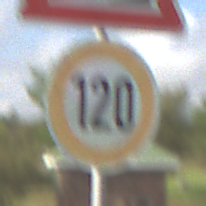
Verkehrszeichen: Geschwindigkeit120
Zusatzzeichen oben: Arbeitsstelle
Umgebung: Outdoor, Nature
Tageszeit: MorningAfternoon
Wetter: PartlyCloudy
Licht: Natural
Jahreszeit: NotSpecified
Kontrast: HighContrast